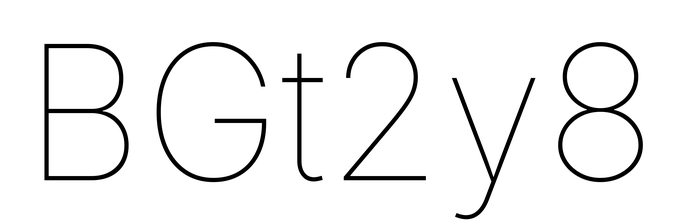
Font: Inter_Thin